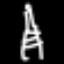
Label: The Eiffel Tower